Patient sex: M
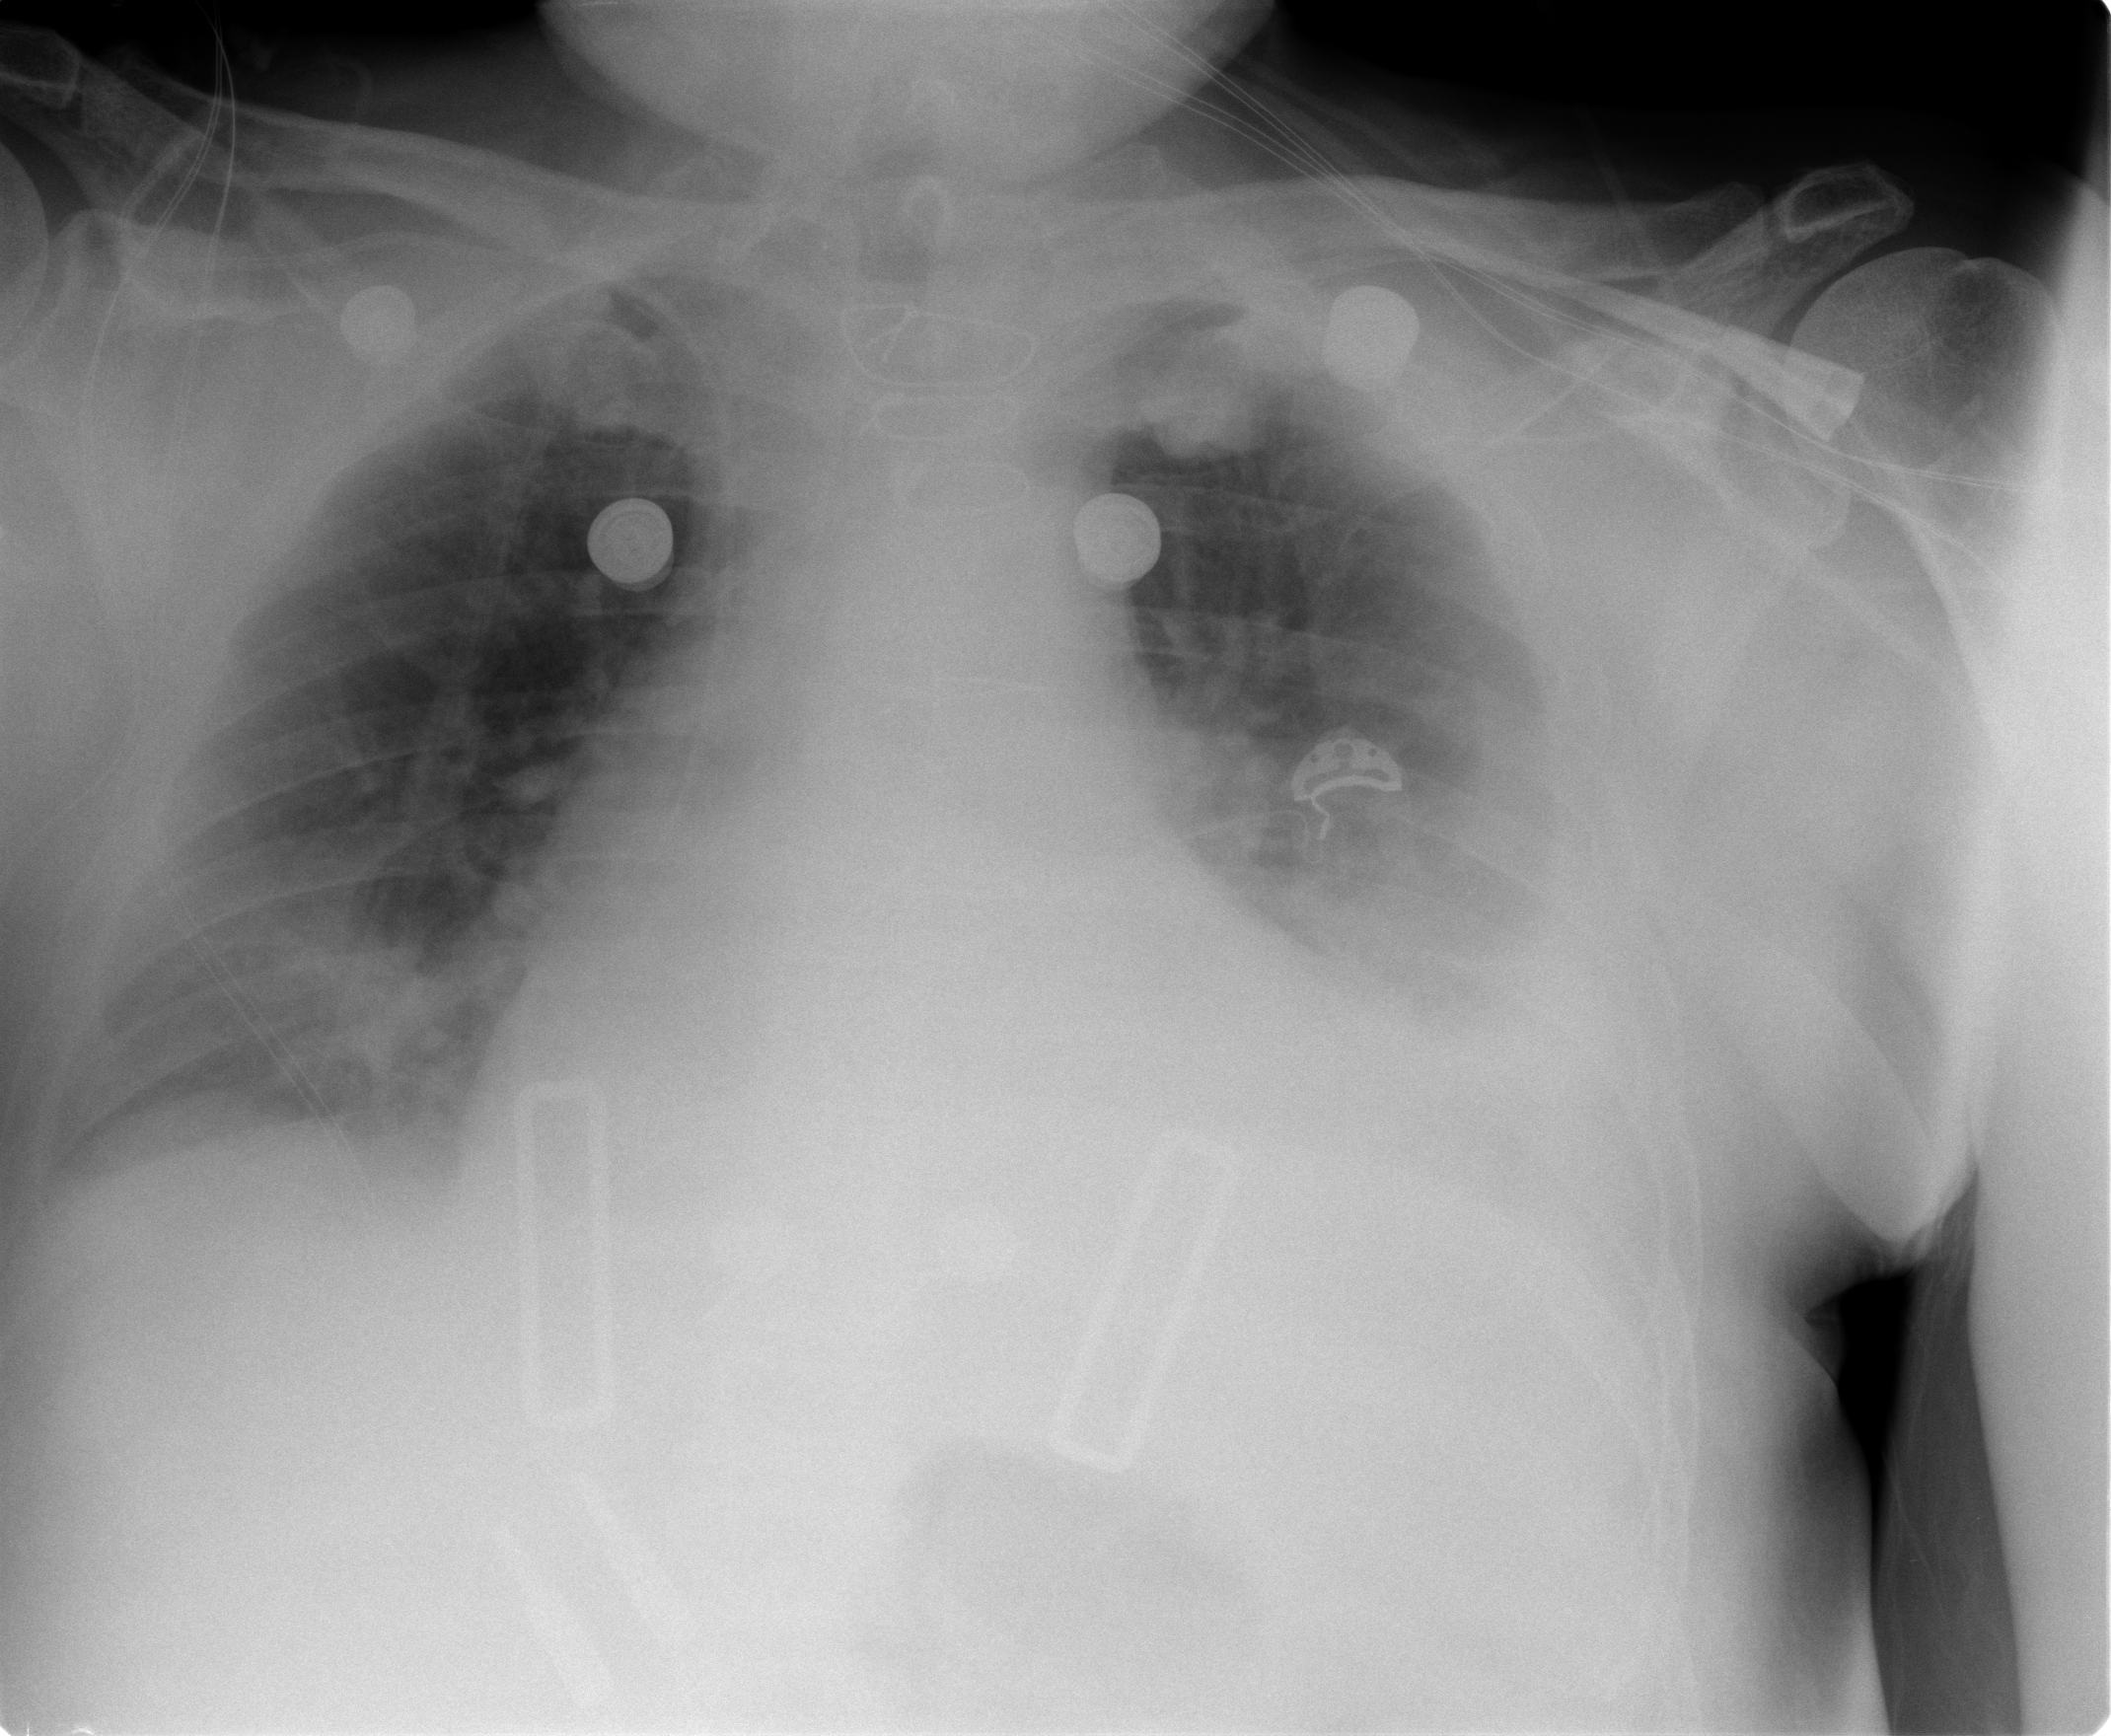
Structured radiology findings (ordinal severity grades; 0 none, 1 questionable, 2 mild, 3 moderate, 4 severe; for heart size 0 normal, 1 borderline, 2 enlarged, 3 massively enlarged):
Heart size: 2
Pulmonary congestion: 3
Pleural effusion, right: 2
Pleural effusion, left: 3
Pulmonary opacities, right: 2
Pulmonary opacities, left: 0
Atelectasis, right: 2
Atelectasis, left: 2